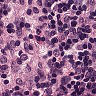
Metastatic tissue present: no